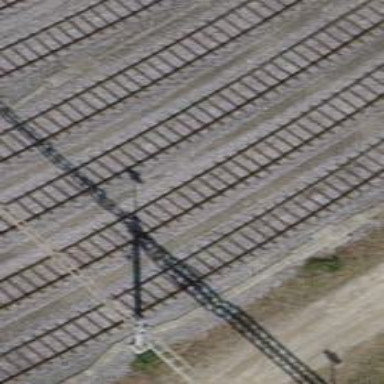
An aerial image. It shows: Rail yard with electrified contact lines for the trains.